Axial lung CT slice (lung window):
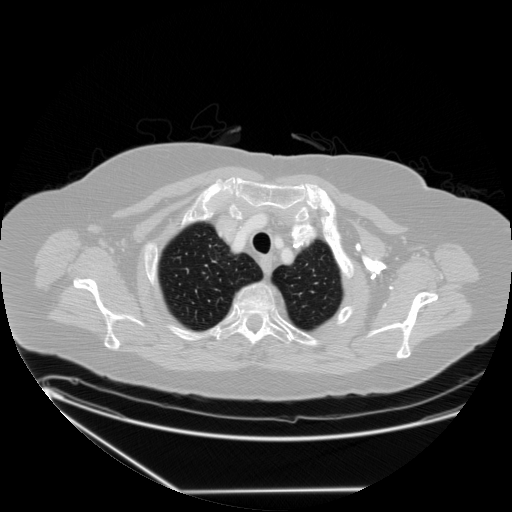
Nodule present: no